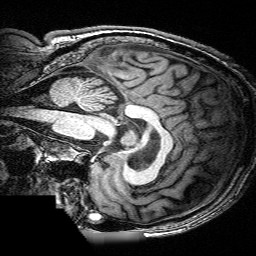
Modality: T1w
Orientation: sagittal
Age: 65
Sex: male
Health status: ill
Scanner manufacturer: siemens
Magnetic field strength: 3 T
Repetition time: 0.0025 s
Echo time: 0.00336 s